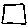
Label: square